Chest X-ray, PA view. Patient: 35 years old, sex F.
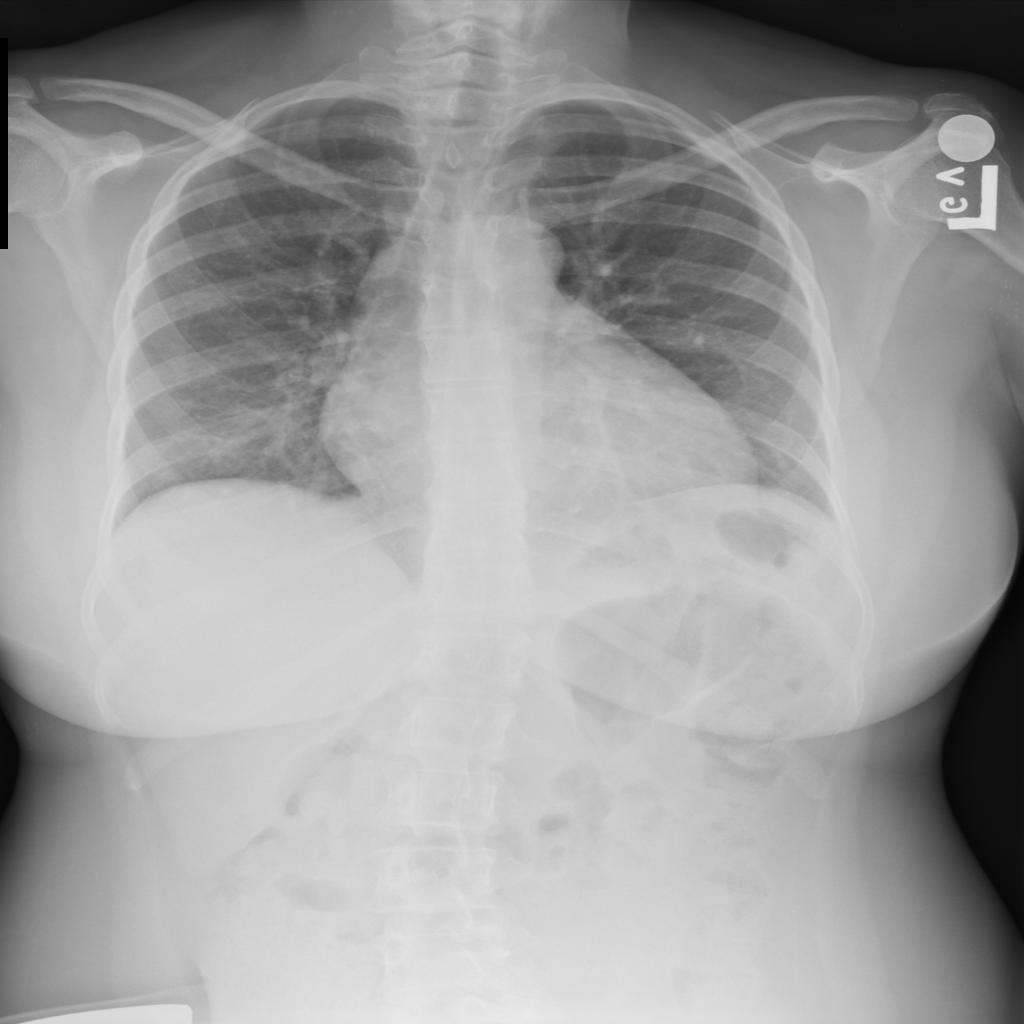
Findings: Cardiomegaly